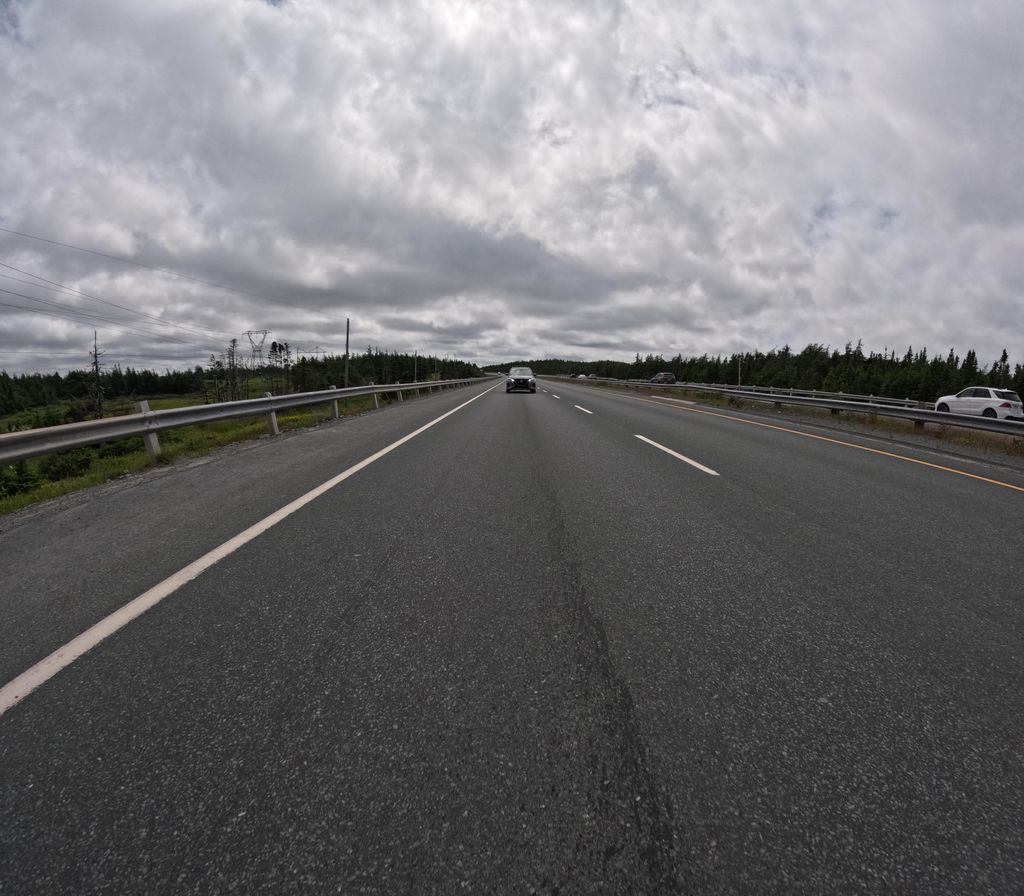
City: st_johns